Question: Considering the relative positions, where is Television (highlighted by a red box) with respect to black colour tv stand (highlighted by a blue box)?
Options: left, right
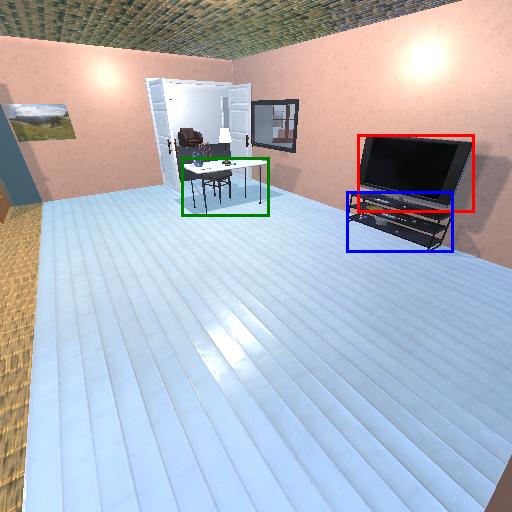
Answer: left